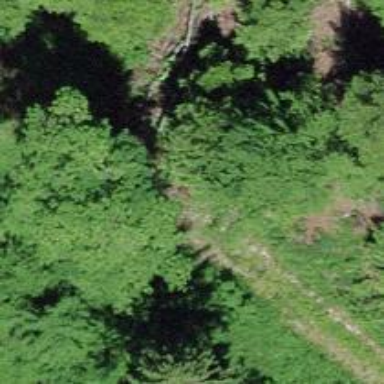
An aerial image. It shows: Path.